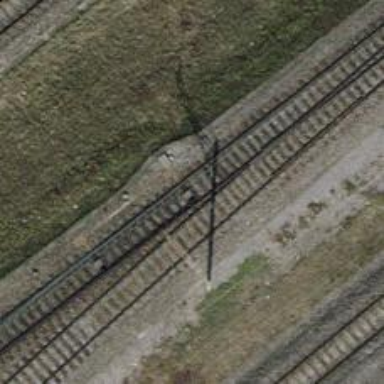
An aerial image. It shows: Railway switch.